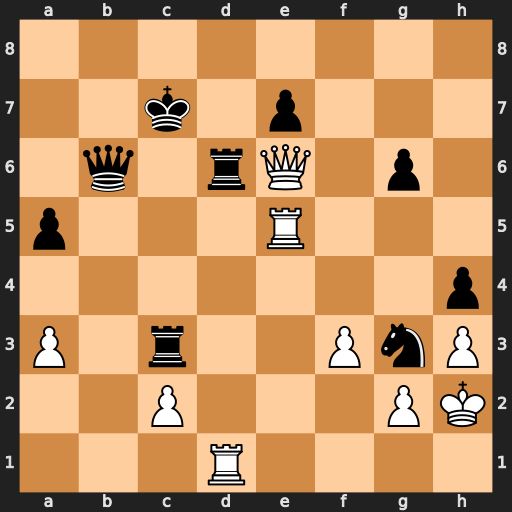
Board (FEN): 8/2k1p3/1q1rQ1p1/p3R3/7p/P1r2PnP/2P3PK/3R4
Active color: w
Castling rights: -
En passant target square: -
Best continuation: Qxe7+ Kc8 Rxa5